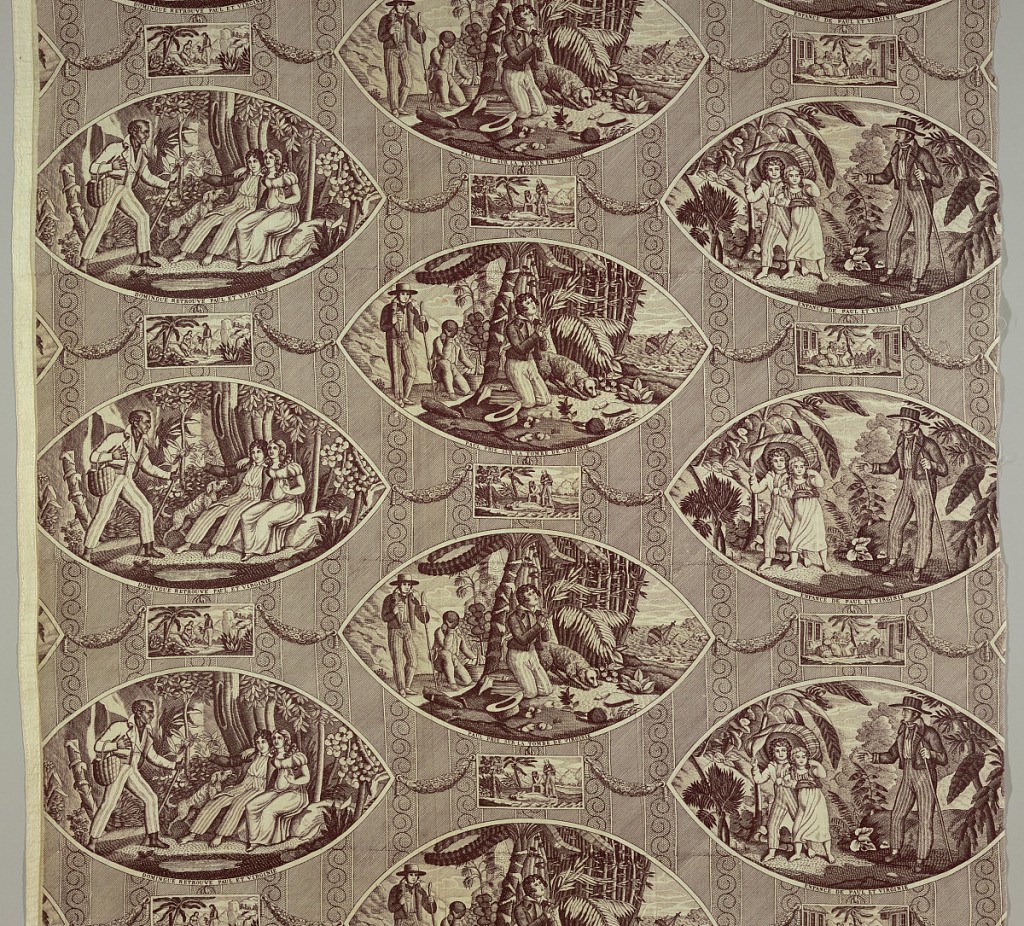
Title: Paul et Virginie
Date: early 19th century
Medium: cotton Technique: roller printed on plain weave
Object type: Textile
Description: Three large oval and three small rectangular vignettes illustrating the story of Paul and Virginia after a 1788 novel by Bernadin de St-Pierre. The large vignettes are captioned in French, the smaller ones are not. Background of stripes and diagonal lines. Brown on white.